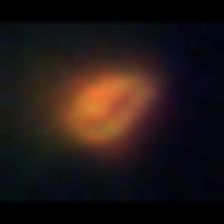
Taxon: NanoPlankton
Group: Other